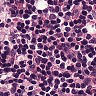
Metastatic tissue present: no